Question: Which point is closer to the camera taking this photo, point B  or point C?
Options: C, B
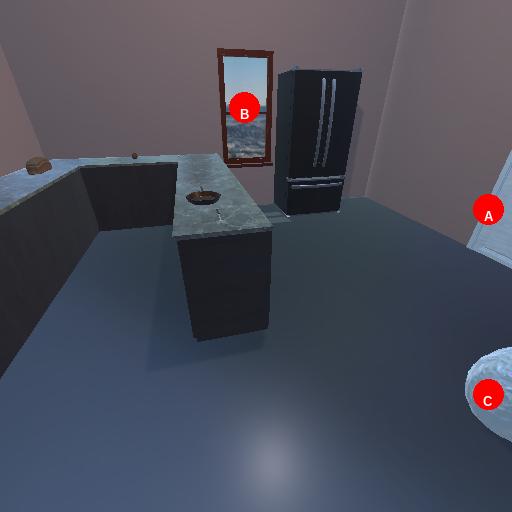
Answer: C